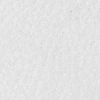
Atmospheric dust classification: not_dusty